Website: walmart
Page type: address-validator
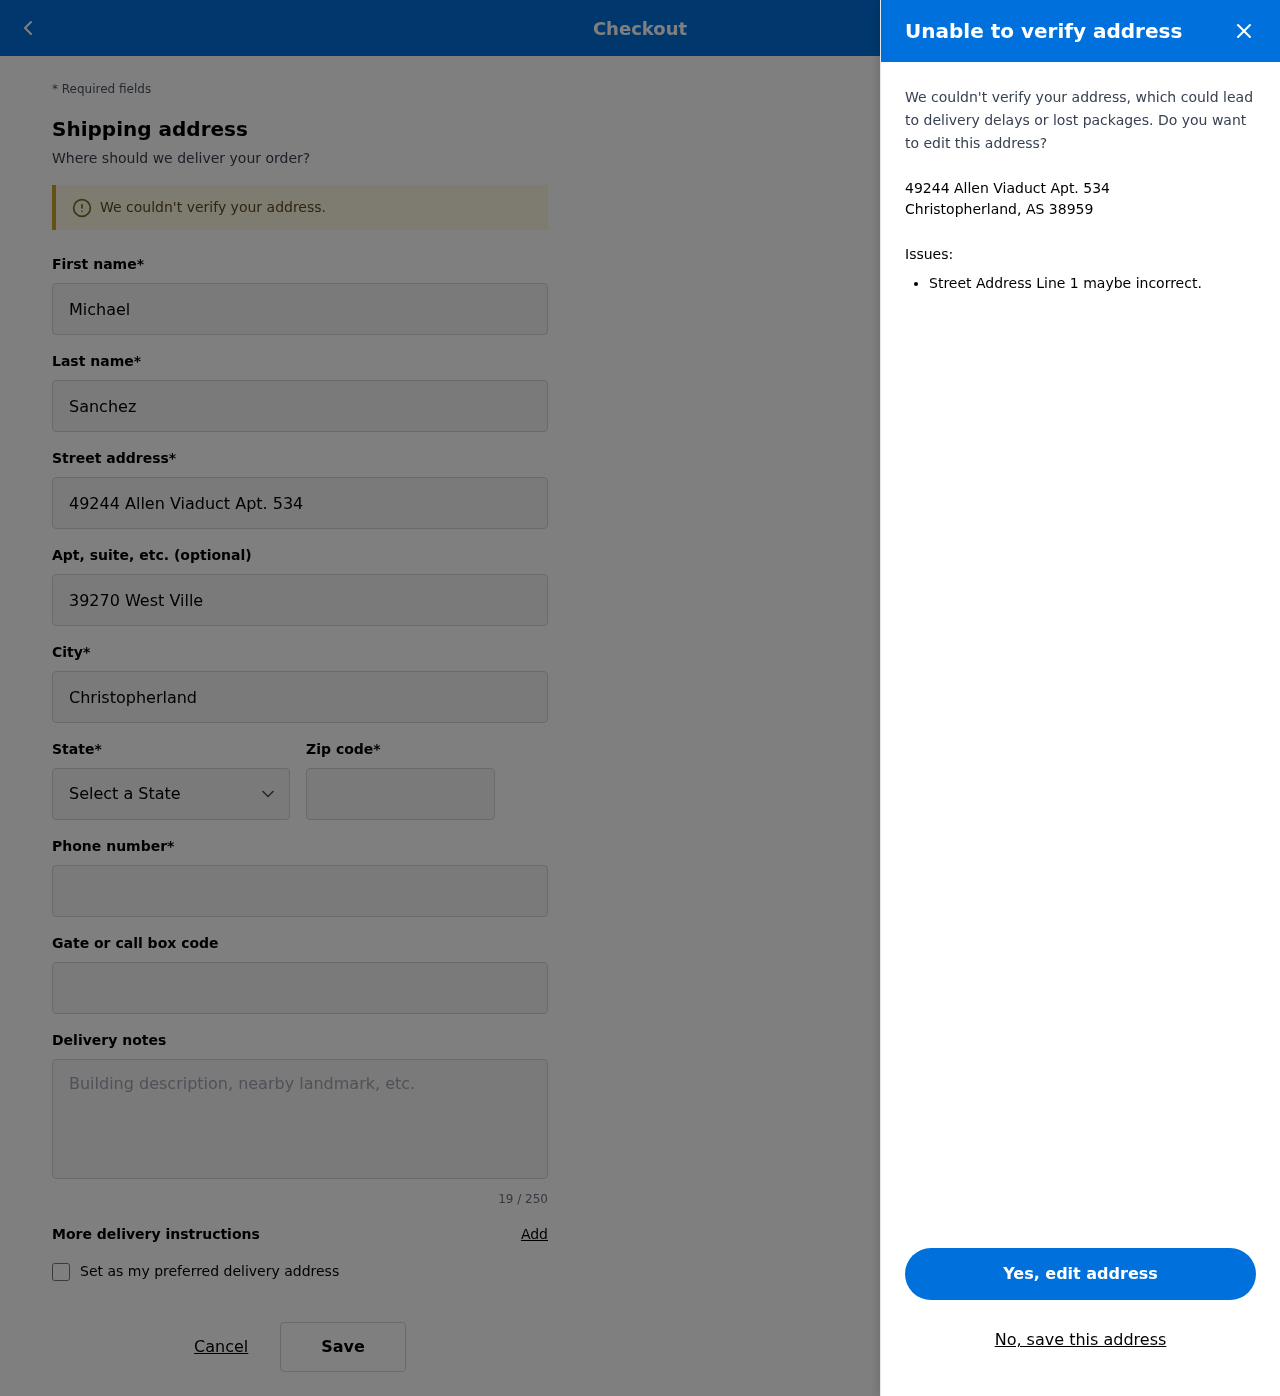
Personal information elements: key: PII_CITY_STATE_ZIP
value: Christopherland, AS 38959
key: PII_DELIVERY_INSTRUCTIONS
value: Leave at front door
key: PII_STATE_ABBR
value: AS
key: PII_STREET
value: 49244 Allen Viaduct Apt. 534
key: PII_FIRSTNAME
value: Michael
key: PII_LASTNAME
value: Sanchez
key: PII_STREET2
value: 39270 West Ville
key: PII_CITY
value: Christopherland
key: PII_POSTCODE
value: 38959
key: PII_PHONE
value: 9342189963
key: PII_SECURITY_CODE
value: FS12